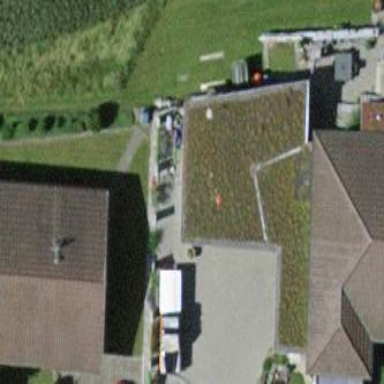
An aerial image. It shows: View of roof of building.